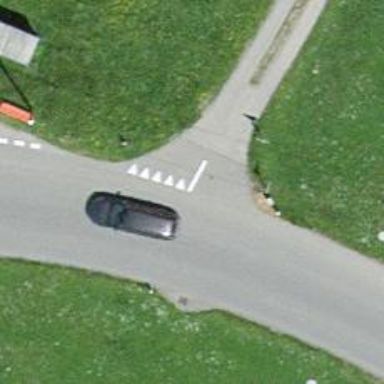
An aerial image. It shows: Road with "give way" sign.